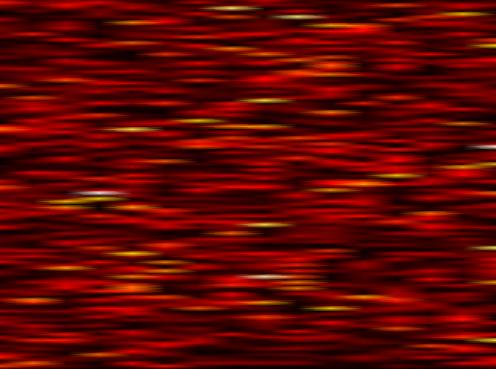
Label: FOFDM